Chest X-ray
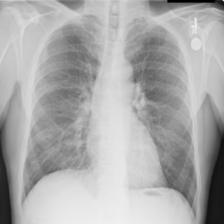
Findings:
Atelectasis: negative
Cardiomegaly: negative
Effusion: negative
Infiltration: negative
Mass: negative
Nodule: negative
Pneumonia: negative
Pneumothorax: negative
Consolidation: negative
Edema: negative
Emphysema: negative
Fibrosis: positive
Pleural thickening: negative
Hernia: negative